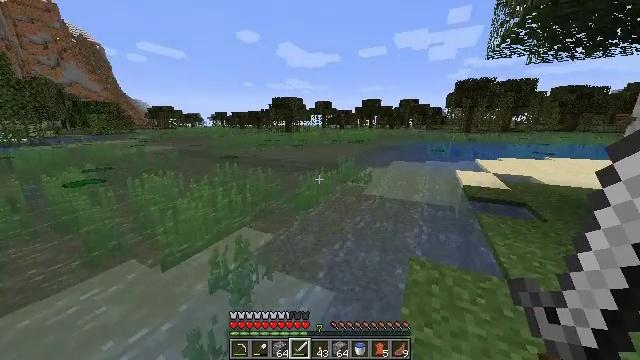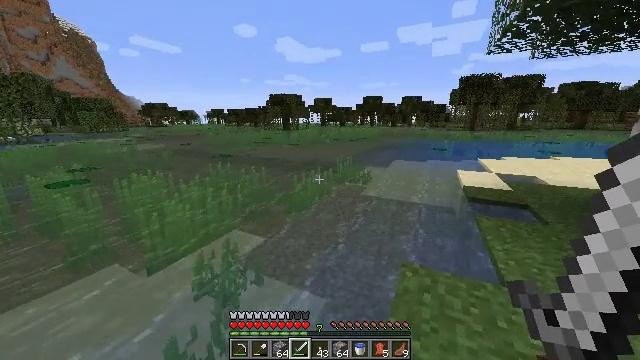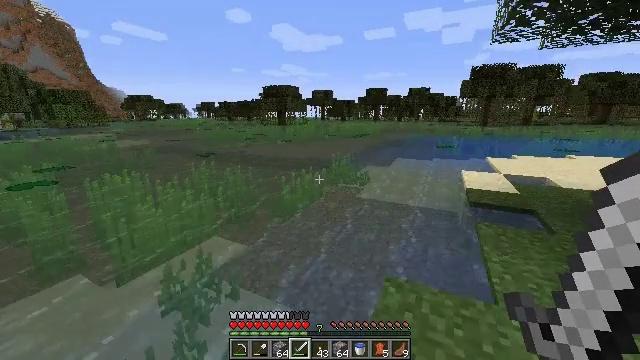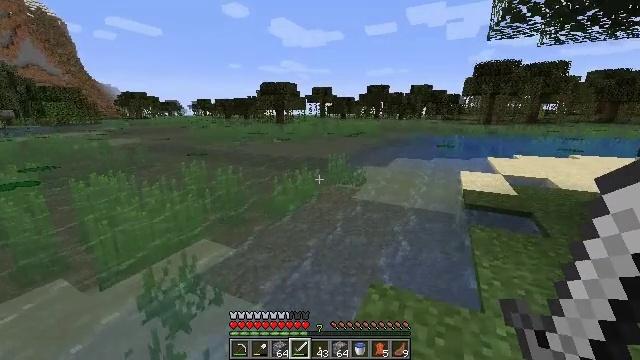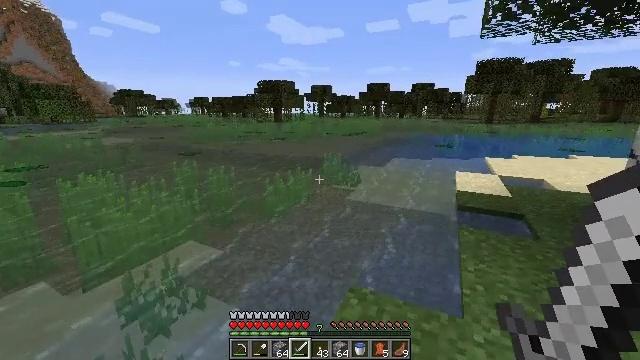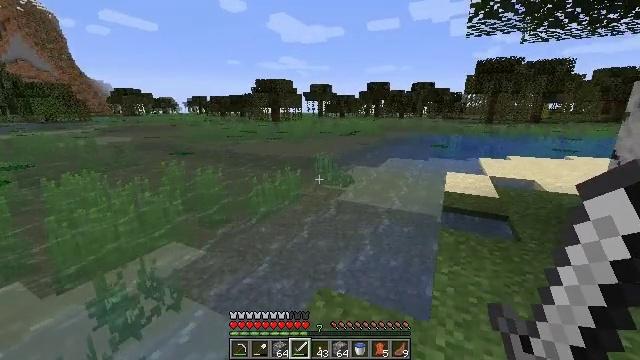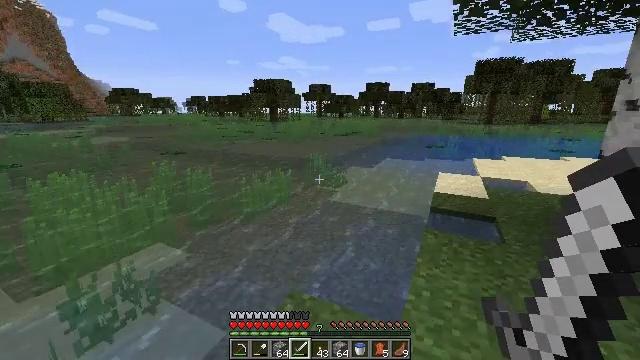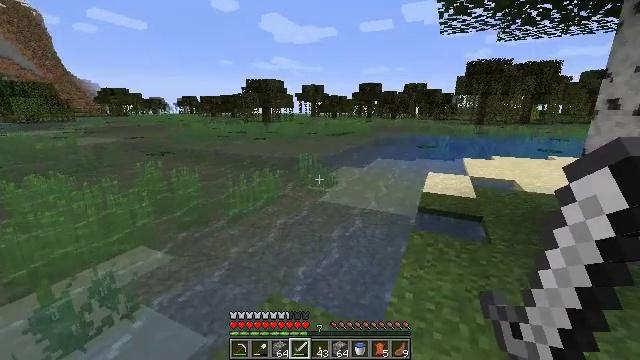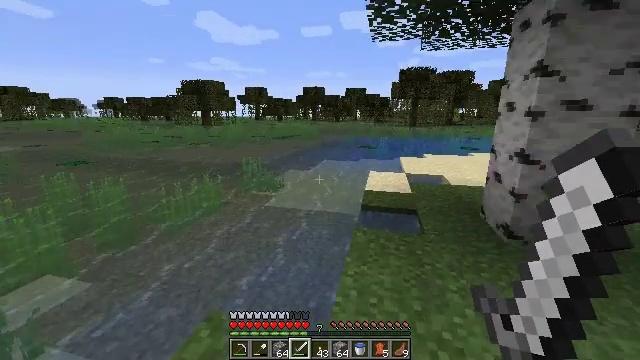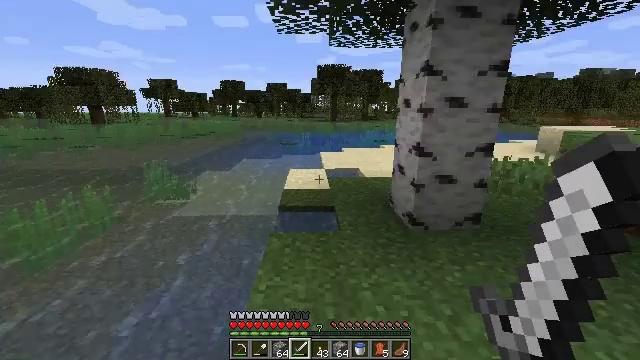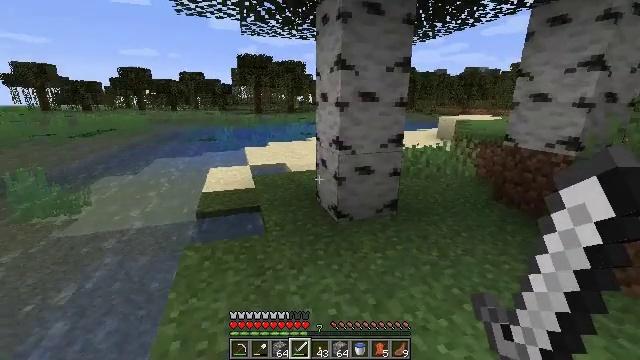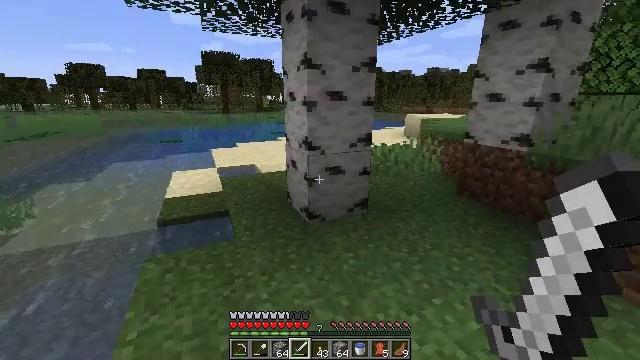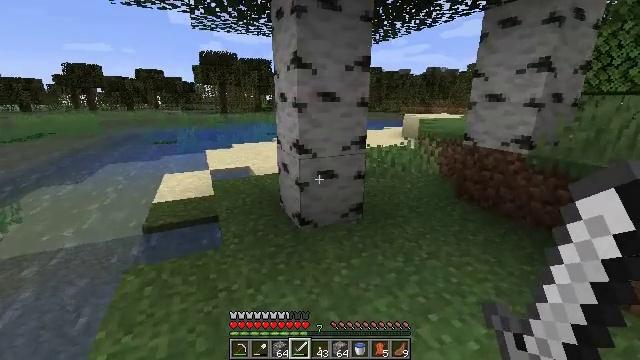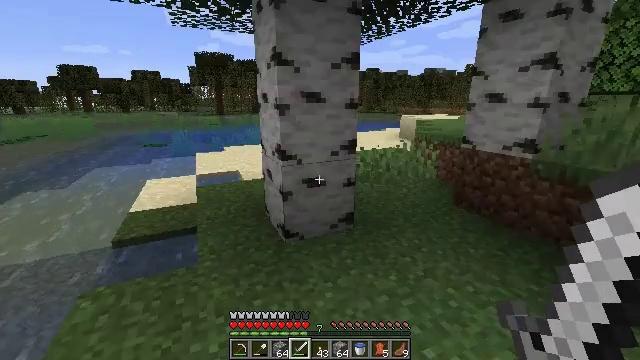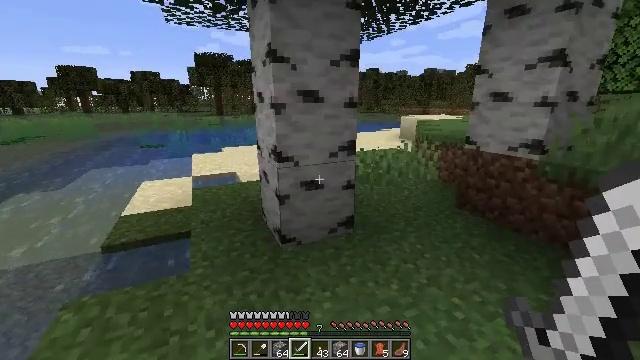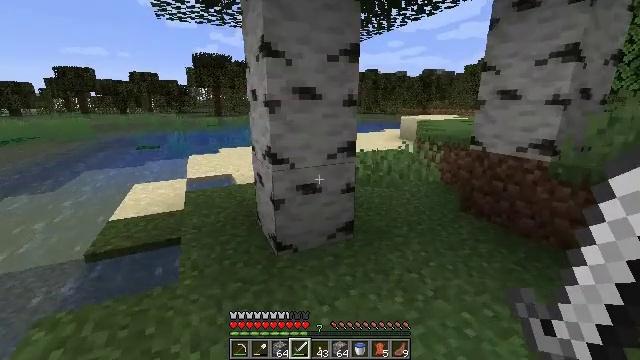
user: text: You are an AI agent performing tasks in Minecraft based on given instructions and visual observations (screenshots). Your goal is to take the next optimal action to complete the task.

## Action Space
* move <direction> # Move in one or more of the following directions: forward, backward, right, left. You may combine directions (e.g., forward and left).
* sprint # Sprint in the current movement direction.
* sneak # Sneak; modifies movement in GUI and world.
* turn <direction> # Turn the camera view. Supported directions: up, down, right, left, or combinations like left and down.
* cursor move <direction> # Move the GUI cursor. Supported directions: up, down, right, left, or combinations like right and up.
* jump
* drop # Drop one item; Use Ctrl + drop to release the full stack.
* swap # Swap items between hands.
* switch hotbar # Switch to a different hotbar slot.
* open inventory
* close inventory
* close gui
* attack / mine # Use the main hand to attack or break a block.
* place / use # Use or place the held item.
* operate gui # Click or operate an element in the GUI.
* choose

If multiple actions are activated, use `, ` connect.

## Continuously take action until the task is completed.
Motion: motion action
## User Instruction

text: Mine tall seagrass from underwater.
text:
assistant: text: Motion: move right
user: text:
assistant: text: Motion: move right
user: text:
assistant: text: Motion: move right
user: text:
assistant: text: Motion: move right
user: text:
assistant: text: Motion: move right
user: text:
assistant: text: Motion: move forward and move right
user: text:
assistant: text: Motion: move forward and move right, turn right
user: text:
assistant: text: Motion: move forward and move right, turn right
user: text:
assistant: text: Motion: move forward and move right, turn right
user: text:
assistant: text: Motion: move forward and move right, turn right and down
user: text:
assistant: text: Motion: move forward and move right, turn right
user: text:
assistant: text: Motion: move forward and move right
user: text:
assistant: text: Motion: move forward
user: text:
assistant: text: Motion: move forward
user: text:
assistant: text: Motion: move forward
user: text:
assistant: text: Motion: move forward
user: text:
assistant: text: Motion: move forward
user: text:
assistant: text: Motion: move forward
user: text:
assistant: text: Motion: move forward, turn right and up
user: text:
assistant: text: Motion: move forward and move right, turn right and up
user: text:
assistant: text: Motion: move forward and move right, turn right and up
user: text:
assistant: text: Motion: move forward and move right
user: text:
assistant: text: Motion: move forward and move right
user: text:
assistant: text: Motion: move forward and move right
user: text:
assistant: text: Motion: move forward and move right
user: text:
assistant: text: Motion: move forward
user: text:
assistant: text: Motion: move forward
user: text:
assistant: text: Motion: move forward
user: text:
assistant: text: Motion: move forward
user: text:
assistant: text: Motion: move forward